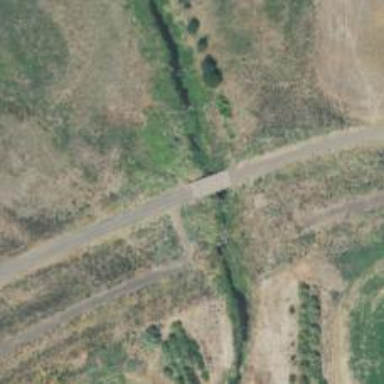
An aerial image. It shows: Unclassified road with bridge.